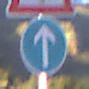
Verkehrszeichen: VorgeschriebeneFahrtrichtungGeradeaus
Zusatzzeichen oben: Lichtzeichenanlage
Umgebung: Outdoor, Nature
Tageszeit: SunriseSunset
Wetter: Clear
Licht: Natural
Jahreszeit: NotSpecified
Kontrast: HighContrast